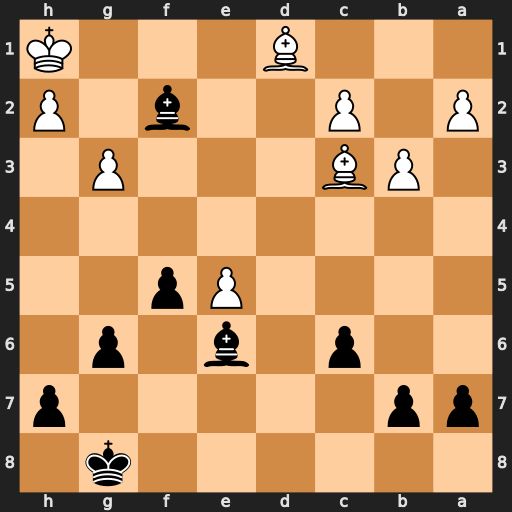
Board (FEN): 6k1/pp5p/2p1b1p1/4Pp2/8/1PB3P1/P1P2b1P/3B3K
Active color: b
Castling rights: -
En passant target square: -
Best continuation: Bd5+ Bf3 Bxf3#